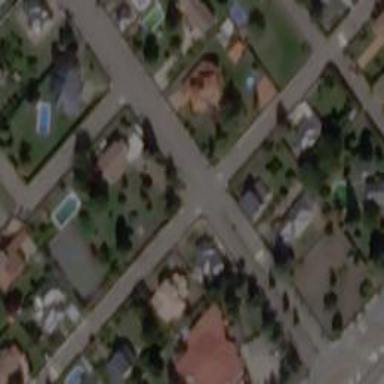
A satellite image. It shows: Residential road.